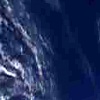
Label: water